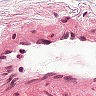
Metastatic tissue present: no